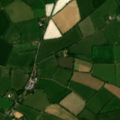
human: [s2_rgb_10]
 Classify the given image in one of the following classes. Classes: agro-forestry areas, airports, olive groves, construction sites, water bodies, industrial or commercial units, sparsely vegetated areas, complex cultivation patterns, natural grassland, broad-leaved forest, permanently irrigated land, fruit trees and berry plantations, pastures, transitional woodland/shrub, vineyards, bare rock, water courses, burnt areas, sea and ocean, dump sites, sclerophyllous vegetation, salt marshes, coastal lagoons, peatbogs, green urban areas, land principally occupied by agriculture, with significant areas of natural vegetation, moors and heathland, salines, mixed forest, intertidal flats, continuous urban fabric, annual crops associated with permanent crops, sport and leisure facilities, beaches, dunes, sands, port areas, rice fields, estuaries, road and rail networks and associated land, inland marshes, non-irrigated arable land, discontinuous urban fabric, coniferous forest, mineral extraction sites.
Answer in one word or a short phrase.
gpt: non-irrigated arable land, pastures